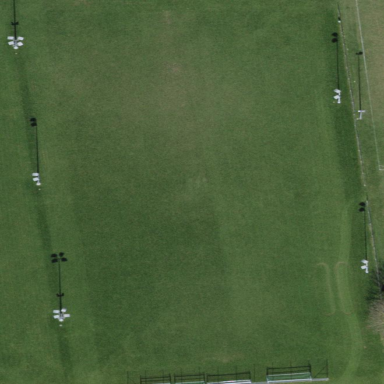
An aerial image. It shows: Soccer pitch with grass surface for leisure land.